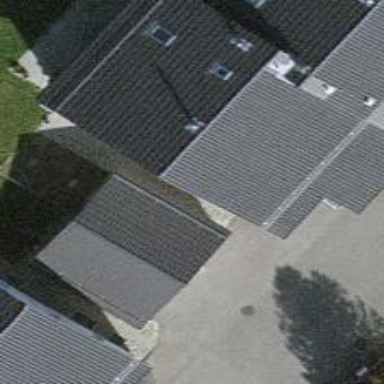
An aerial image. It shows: Garage building.